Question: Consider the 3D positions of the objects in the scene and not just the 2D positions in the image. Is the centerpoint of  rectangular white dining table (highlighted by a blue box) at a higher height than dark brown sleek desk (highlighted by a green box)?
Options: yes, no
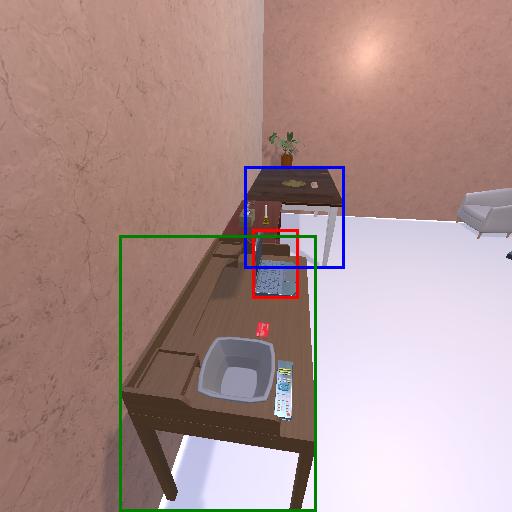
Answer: yes